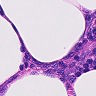
Metastatic tissue present: no